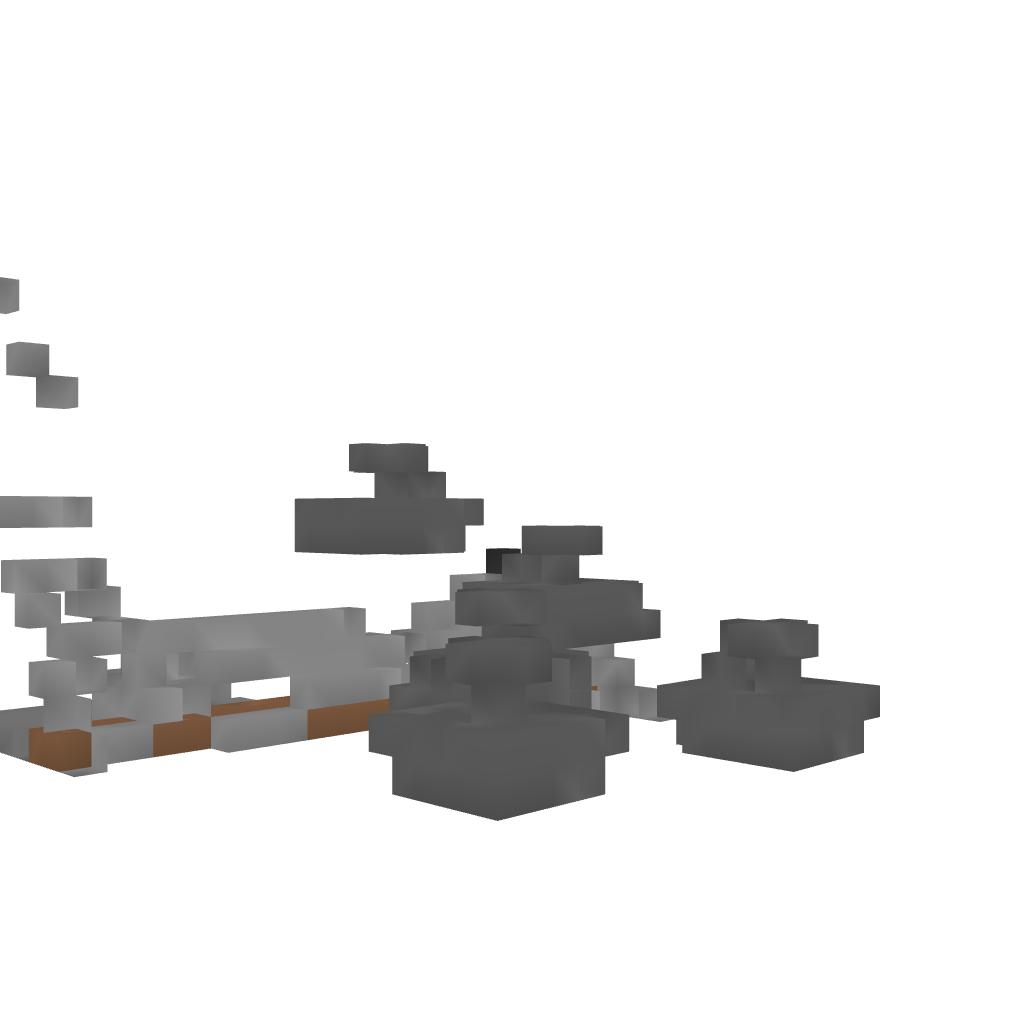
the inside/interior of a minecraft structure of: Force a modern house made by Webisod